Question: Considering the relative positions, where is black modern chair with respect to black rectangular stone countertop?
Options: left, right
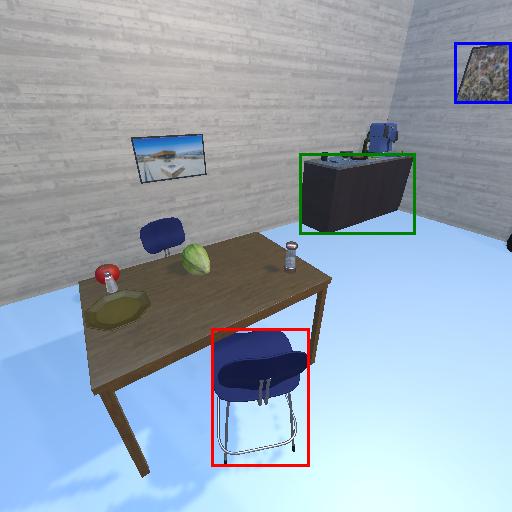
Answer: left